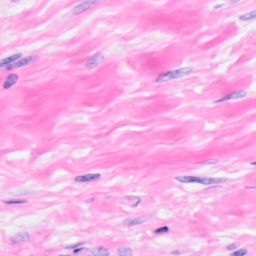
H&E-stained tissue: Breast